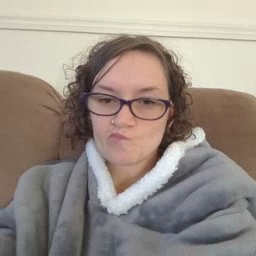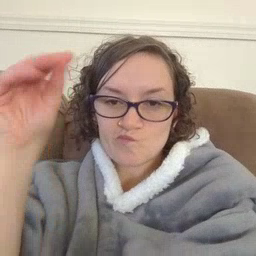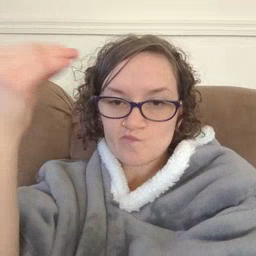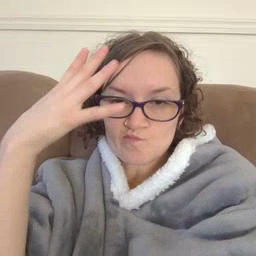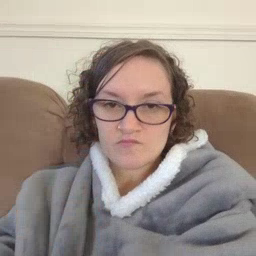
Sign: sun